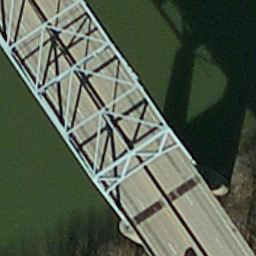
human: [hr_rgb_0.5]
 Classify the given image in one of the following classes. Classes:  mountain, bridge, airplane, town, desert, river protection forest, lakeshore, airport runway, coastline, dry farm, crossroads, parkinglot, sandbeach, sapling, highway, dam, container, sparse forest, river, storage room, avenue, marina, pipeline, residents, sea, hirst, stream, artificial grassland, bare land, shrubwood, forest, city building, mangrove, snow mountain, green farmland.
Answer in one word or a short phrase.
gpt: bridge